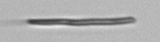
Label: fiber